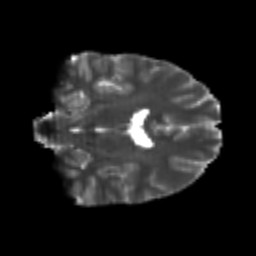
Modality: T2w
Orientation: coronal
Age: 22
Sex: male
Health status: healthy
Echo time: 0.074 s